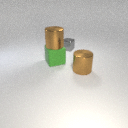
small gray metal cube behind large brown metal cylinder